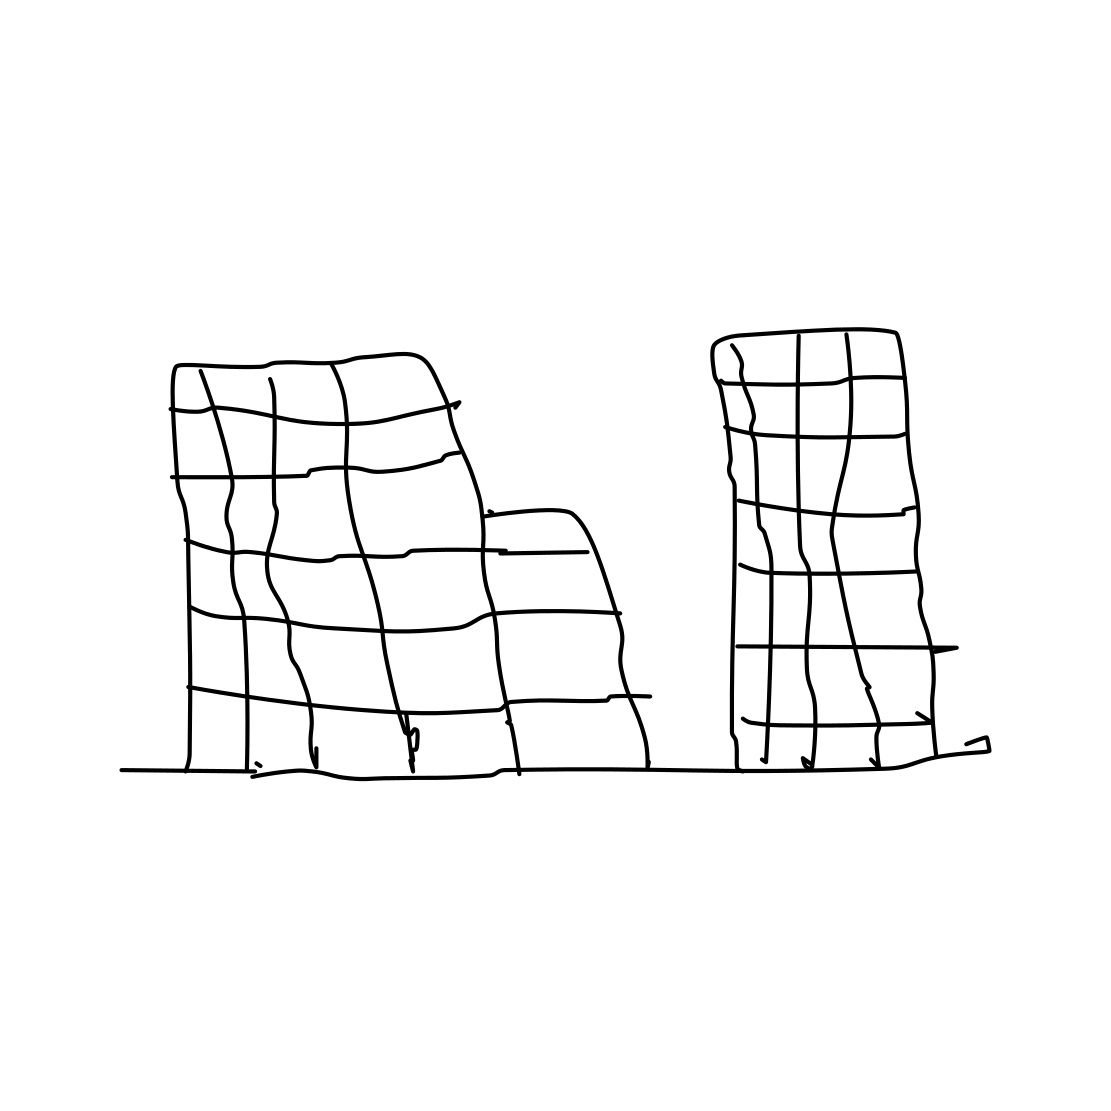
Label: skyscraper